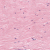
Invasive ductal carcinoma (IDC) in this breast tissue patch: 0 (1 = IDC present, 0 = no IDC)